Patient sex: F
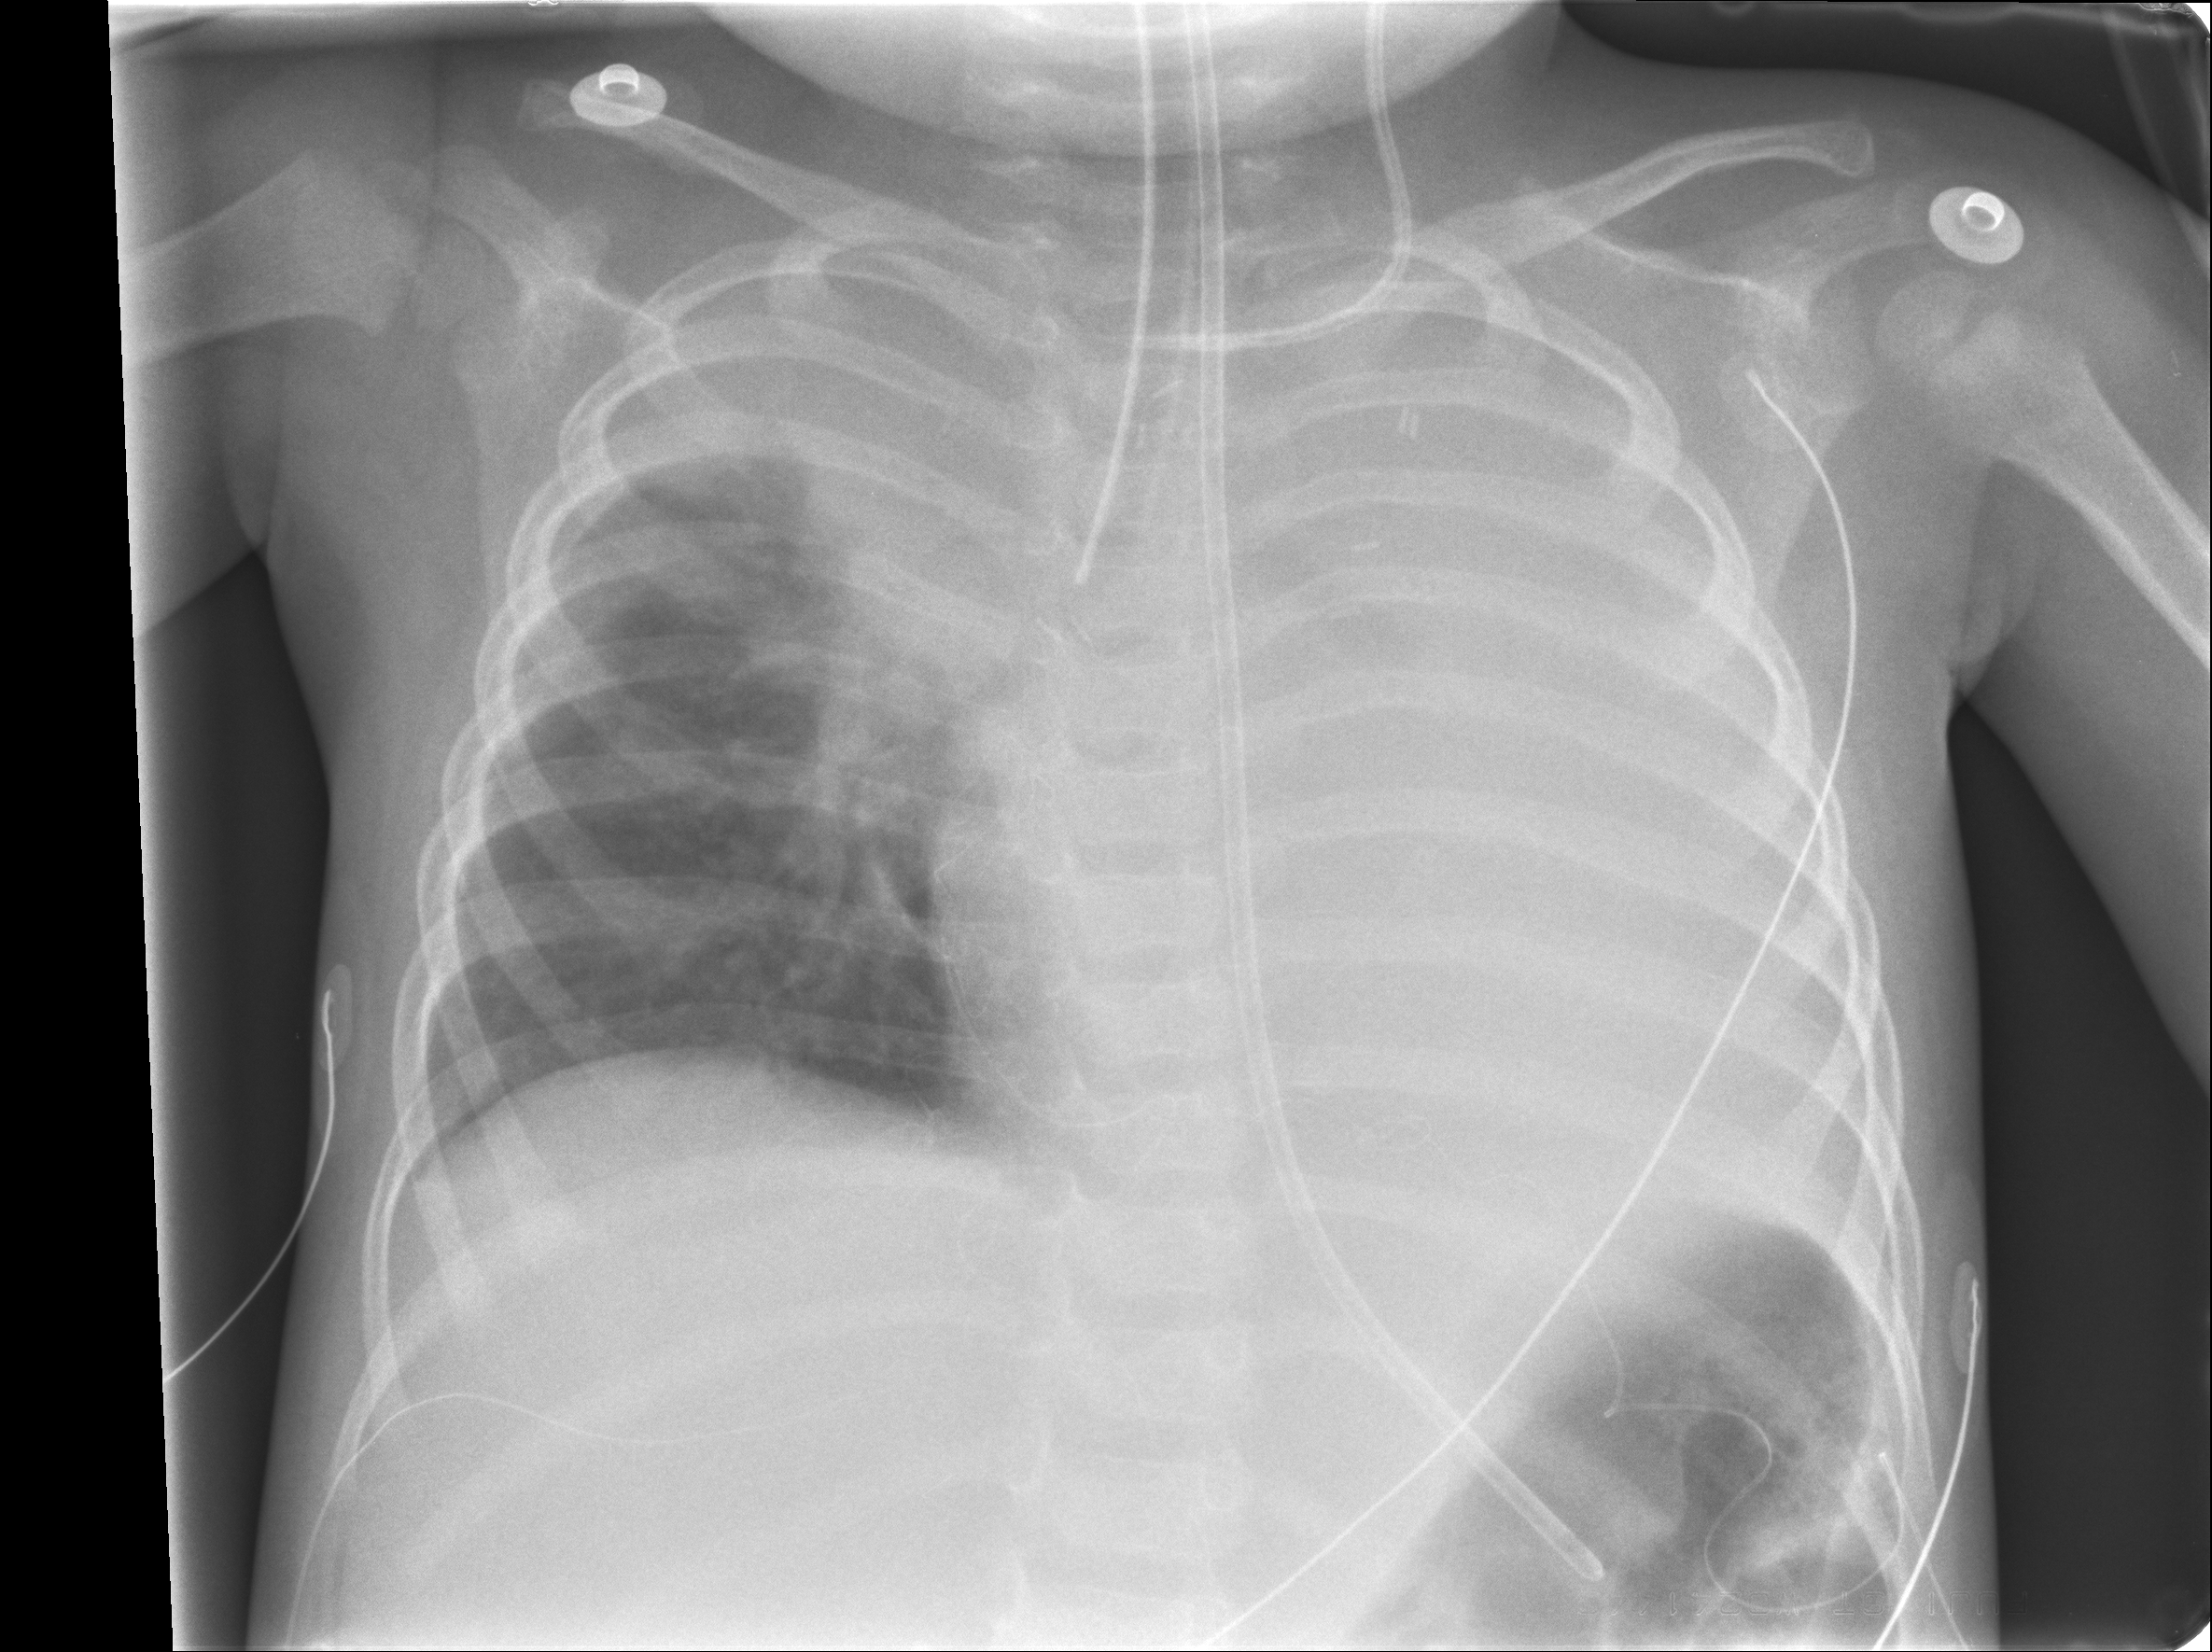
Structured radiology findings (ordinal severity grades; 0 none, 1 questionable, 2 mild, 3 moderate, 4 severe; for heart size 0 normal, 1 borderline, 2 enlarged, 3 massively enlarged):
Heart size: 2
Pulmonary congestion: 2
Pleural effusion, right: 0
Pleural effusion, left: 4
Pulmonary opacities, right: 2
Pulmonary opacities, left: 1
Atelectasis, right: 2
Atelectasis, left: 4